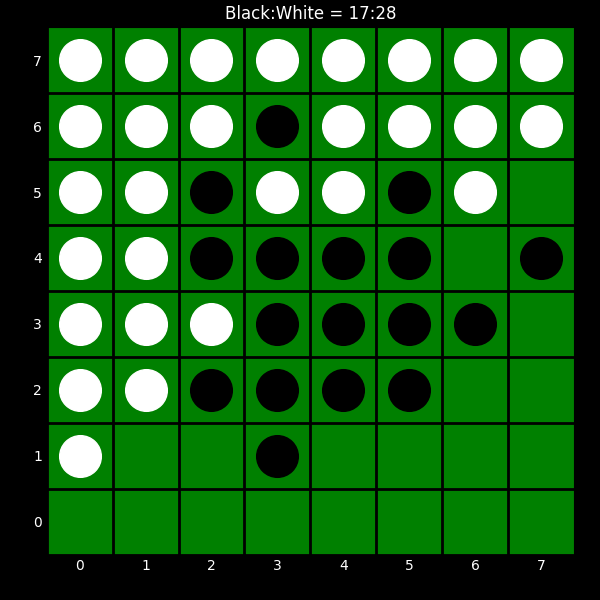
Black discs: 17
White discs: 28